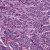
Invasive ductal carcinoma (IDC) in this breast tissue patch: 1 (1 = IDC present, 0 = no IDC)